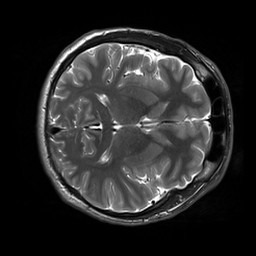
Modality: T2w
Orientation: axial
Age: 20
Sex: male
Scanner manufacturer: siemens
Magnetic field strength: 3 T
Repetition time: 8.53 s
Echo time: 0.091 s